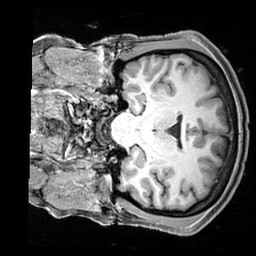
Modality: T1w
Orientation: coronal
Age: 19
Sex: female
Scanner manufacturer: siemens
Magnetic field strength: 3 T
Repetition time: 2.4 s
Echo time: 0.00217 s